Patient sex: M
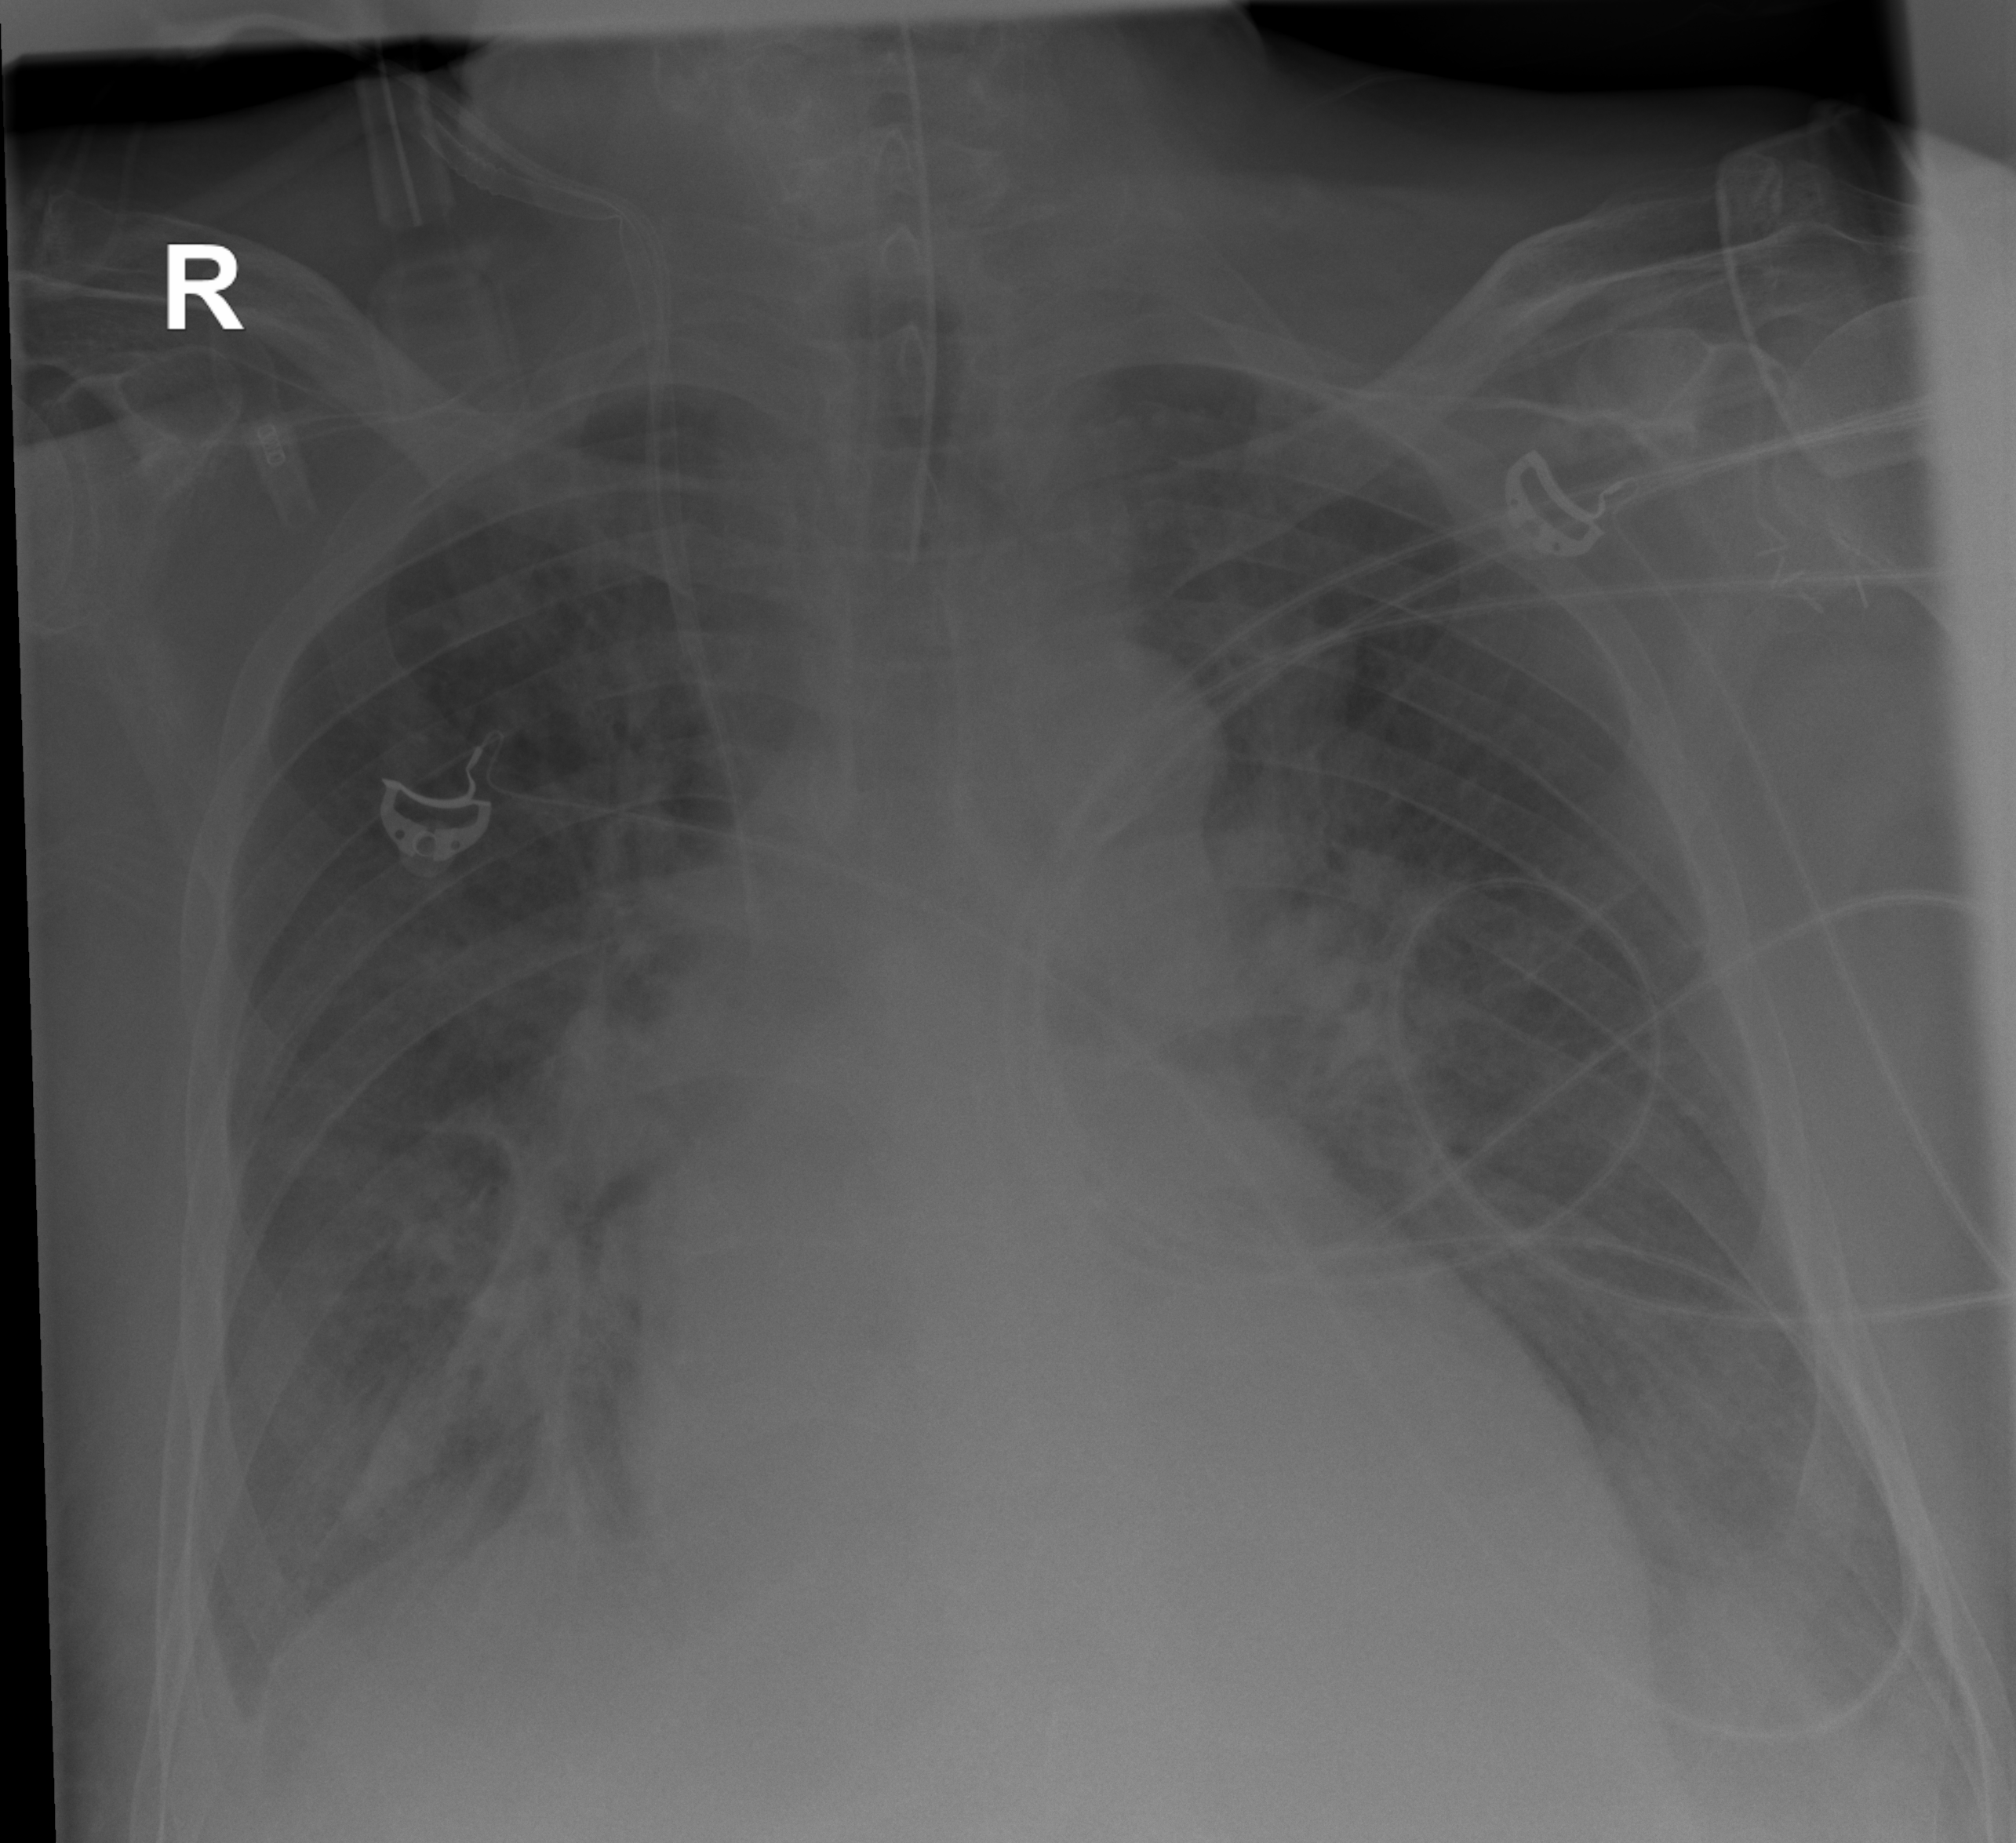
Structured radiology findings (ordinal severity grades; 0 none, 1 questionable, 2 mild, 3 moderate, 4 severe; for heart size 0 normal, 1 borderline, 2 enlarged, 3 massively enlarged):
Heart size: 2
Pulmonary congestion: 3
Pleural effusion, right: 2
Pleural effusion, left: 2
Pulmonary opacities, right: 2
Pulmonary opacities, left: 2
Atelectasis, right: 0
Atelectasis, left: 0